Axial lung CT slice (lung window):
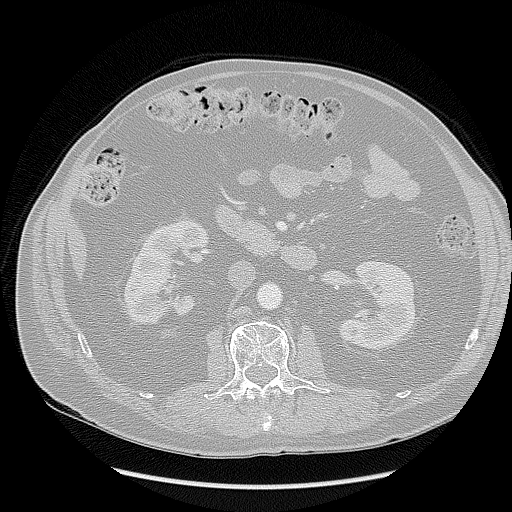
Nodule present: no